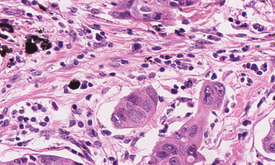
Tumor epithelial tissue: yes
Tumor-associated stroma tissue: yes
Normal tissue: no